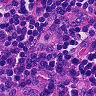
Metastatic tissue present: no